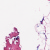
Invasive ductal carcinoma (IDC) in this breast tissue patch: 0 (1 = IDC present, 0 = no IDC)